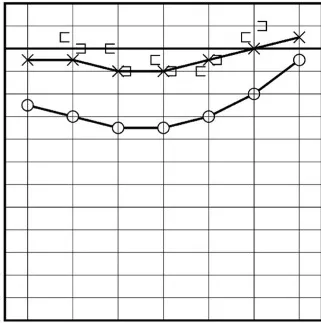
(B) Postoperative audiogram displays slight hearing improvement at low frequency compared with the preoperative hearing level. Conductive hearing loss remained due to fixation of the footplate.
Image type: electrography (ekg)